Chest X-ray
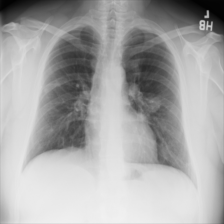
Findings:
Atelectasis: negative
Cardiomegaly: negative
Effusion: negative
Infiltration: negative
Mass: negative
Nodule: negative
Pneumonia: negative
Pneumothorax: negative
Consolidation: negative
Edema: negative
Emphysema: negative
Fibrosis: negative
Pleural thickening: negative
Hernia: negative